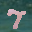
Label: 7